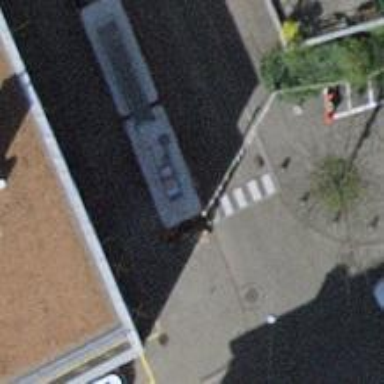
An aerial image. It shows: Unmarked crossing with traffic calming table on the road.